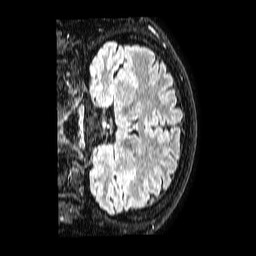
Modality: FLAIR
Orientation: coronal
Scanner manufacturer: philips
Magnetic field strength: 1.5 T
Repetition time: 4.8 s
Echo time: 0.3 s